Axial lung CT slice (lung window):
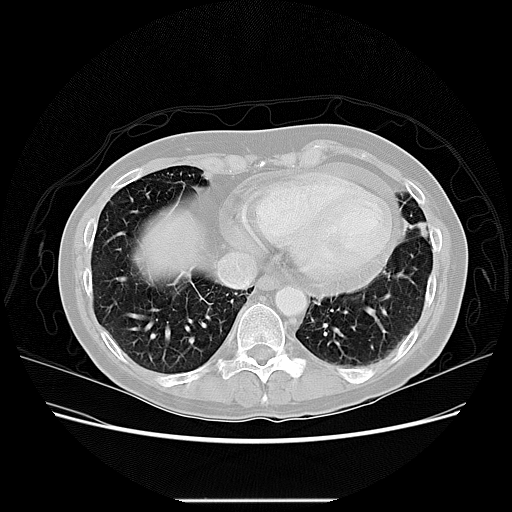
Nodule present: no